Question: I recently started using a 3rd party extension for language supporting robot programming (<URL>.
I'm specifically using ABB's RAPID robot language.
Example:
'''
MoveL robtarget, speeddata, zonedata, tooldata \WObj:=WObj0;
'''
For MoveL, thru are required but is optional. The '' part of the string is a constant (if supplying the option) and would be a variable of the expected type for (a work object, in this case).
Is there a way to edit the snippets json to enter the optional part unless I start typing a backslash followed by text? I also would like to keep the optional part in the snippet as a reference so I don't have to remember every optional argument as some commands have many options.
Here's an excerpt from the snippet.abb.json file:
'''
"movel": {
"prefix": "movel",
"body": [
"MoveL ${1:var_robtarget}, ${2:var_speeddata}, ${3:var_zonedata}, ${4:pers_tooldata} \WObj:=WObj0;"
],
"description": "Linear motion"
},
'''
Which results in the code with var_robtarget, var_speeddata, var_zonedata & pers_tooldata all highlighted and the remainder is plain text:
'''
MoveL var_robtarget, var_speeddata, var_zonedata, pers_tooldata \WObj:=WObj0;
'''

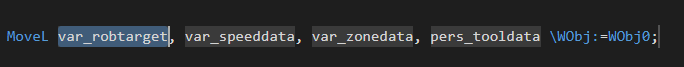
Answer: > Is there a way to edit the snippets json to not enter the optional
part unless I start typing a backslash followed by text?
No, I don't think there is any way to do that within the same snippet. You could make another snippet with the backslash prefix but that is cumbersome.
Here is a simple way to do what you want but you will have to delete any optional variables you don't want:
'''
"body" [
"MoveL ${1:var_robtarget}, ${2:var_speeddata}, ${3:var_zonedata}, ${4:pers_tooldata}${5: \WObj:=WObj0}${6: anotherVar};"
]
'''
That last variables are also selected when you get to them. If you don't want any just hit .
<URL>
In the above demo I am just tabbing and deleting.